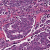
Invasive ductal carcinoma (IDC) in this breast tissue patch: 1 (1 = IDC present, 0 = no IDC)